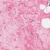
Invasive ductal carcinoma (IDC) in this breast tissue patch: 0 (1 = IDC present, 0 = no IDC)